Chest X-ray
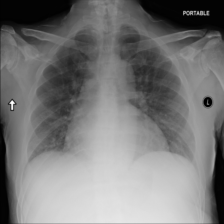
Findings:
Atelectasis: negative
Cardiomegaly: negative
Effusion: negative
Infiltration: negative
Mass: negative
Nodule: negative
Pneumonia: positive
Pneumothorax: negative
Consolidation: negative
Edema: negative
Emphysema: negative
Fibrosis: negative
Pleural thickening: negative
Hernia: negative